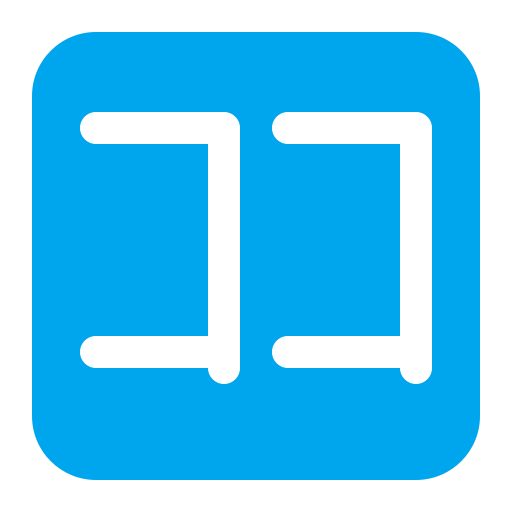
japanese hear button flat